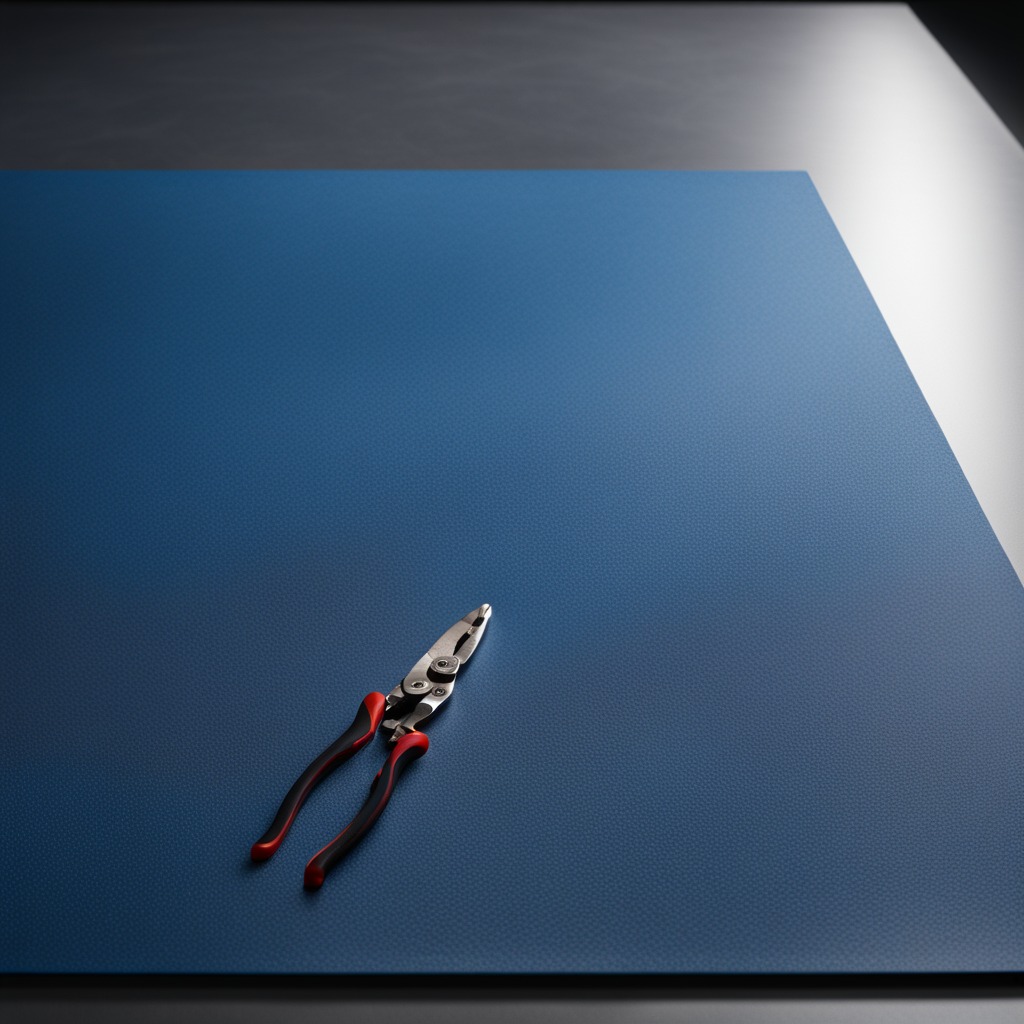
A plier is lying on the tabletop.